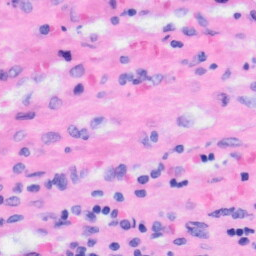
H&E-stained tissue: Liver